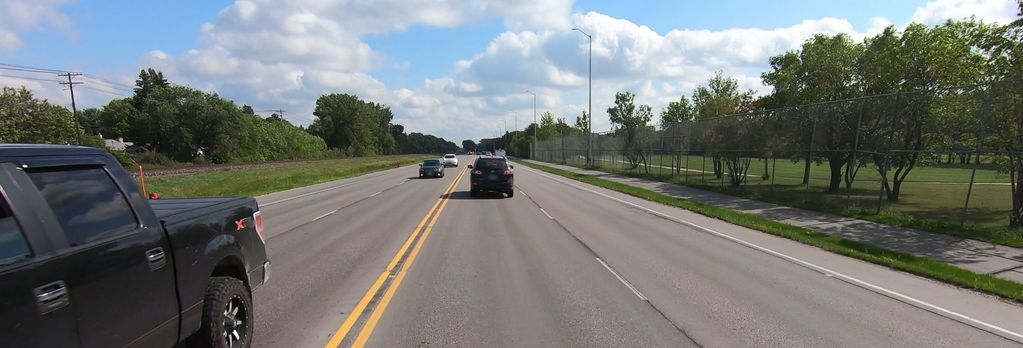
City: winnipeg